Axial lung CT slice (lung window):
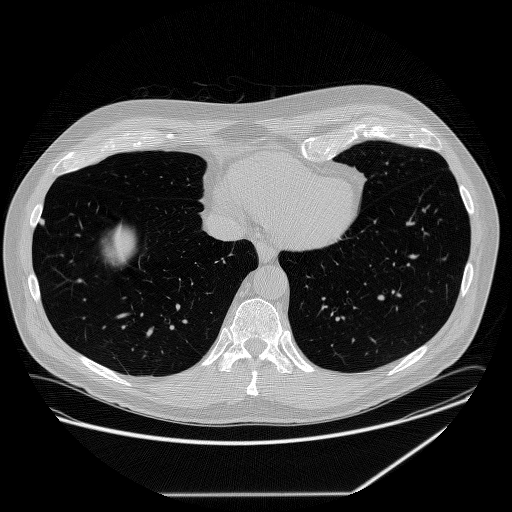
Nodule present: yes
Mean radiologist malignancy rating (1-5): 2